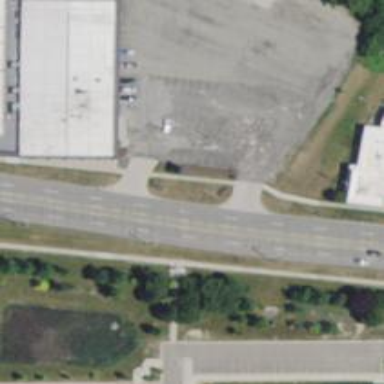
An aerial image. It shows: Unmarked crossing on the road.